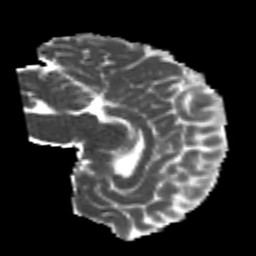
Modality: MD
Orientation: sagittal
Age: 21
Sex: male
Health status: healthy
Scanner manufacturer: philips
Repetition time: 7.386 s
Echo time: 0.08599 s